Question: I have a few questions and a few issues using vim as a C# editing environment. Firstly I am new to vim, so it all is a bit of a learning process for me, I would appreciate any advice and guidance you may have to offer. Secondly I am having some issues getting any cs file to compile.
I am using this as my cs.vim compiler:
'''
if exists("current_compiler")
finish
endif
let current_compiler = "cs"
if exists(":CompilerSet") != 2 " older Vim always used :setlocal
command -nargs=* CompilerSet setlocal <args>
endif
CompilerSet errorformat&
CompilerSet errorformat+=%f(%l\,%v):\ %t%*[^:]:\ %m,
\%trror%*[^:]:\ %m,
\%tarning%*[^:]:\ %m
execute 'CompilerSet makeprg=' . cs#get_net_compiler("csc.exe") . "\ %
'''
Not sure exactly where I found this. But if I am in a directory with spaces in the dir name I get an error that the file cannot be found to compile. I think I need to tell it to escape the spaces, but how do I do this?
even if I switch back to the original cs.vim compiler file, i get weird issues and it does not appear to compile:

above and beyond that is it possible to work with C# projects in vim and when you compile have it recognize references etc?
EDIT: for clarification, I have and use Visual Studios as my main IDE. I would like to learn to use vim better, so thus I ask these questions.
Thanks!
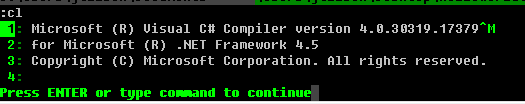
Answer: Personally, I use a combination of Vim and Visual Studio (with VsVim installed) for my day to day C# coding. I do the longer spurts of editing with pure Vim because VsVim, as nice as it is, just isn't the same as the full Vim environment with its ecosystem. Nothing beats Visual Studio for interactive debugging.
To get the compiler, I use the following settings in my vimrc, stolen and transmogrified from some section of the internet:
'''
set errorformat=\ %#%f(%l\\,%c):\ %m
set makeprg=C:\windows\microsoft.net\framework\v4.0.30319\msbuild.exe\ /nologo\ /v:q\ /property:GenerateFullPaths=true
'''
Please note that this integrates MSBuild and so works with the full '.sln' file--the whole build just works, no need to muck around with individual files. All you have to do to perform a full build is run ':make'.
While not strictly required, I also like this flag:
'''
set shellcmdflag=\/C
'''
because it ensures that the 'cmd' window closes on its own.